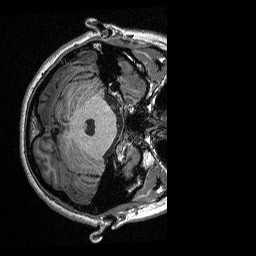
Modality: T1map
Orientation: axial